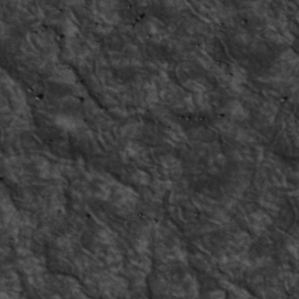
Label: non_frost